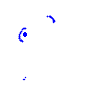
Particle: kaon